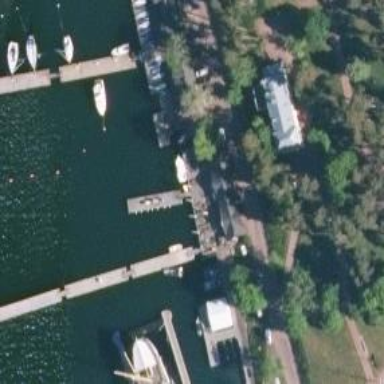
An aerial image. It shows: Man-made pier.